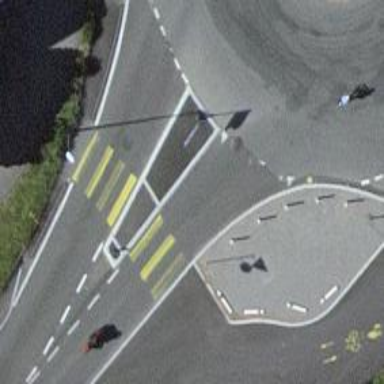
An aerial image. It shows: Uncontrolled crossing on the road.